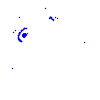
Particle: kaon